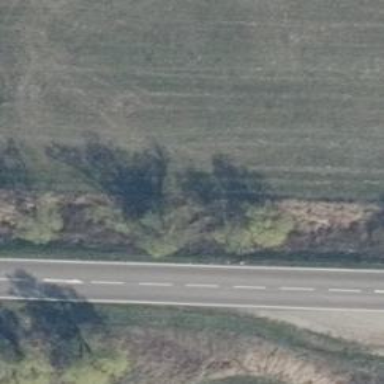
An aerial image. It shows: Row of broadleaved trees.